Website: walmart
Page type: address-validator
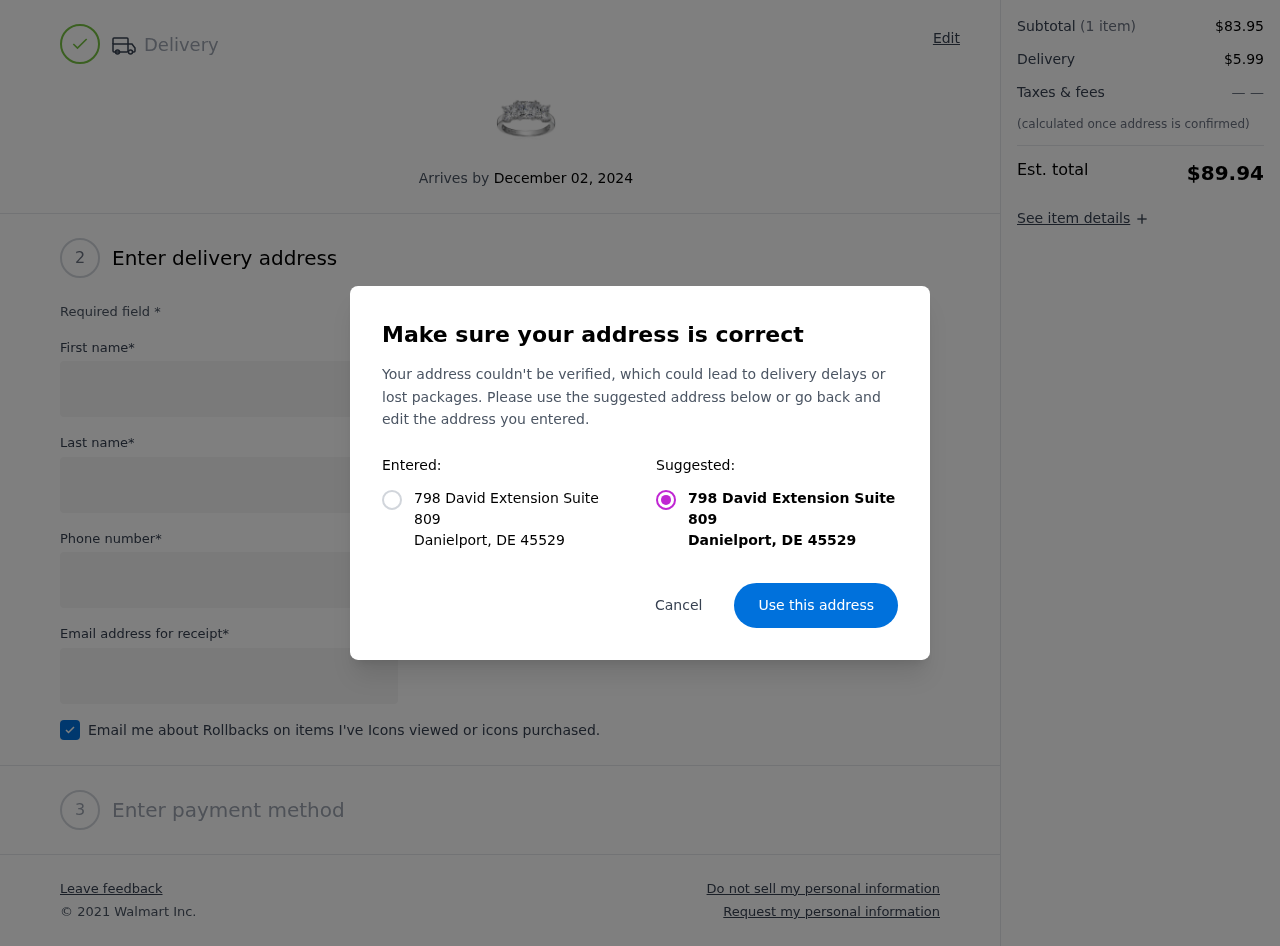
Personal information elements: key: PII_CITY
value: Danielport
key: PII_POSTCODE
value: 45529
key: PII_STATE_ABBR
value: DE
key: PII_STREET
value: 798 David Extension Suite 809
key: PII_FIRSTNAME
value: Joseph
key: PII_LASTNAME
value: Case
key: PII_PHONE
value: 3285206681
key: PII_EMAIL
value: joseph.case@yahoo.com
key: PII_POSTCODE_FULL
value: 45529
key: PII_POSTCODE_NUMERIC
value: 45529
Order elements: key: ORDER_DELIVERY_DATE
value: December 02, 2024
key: ORDER_SUBTOTAL
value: $83.95
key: ORDER_SHIPPING_COST
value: $5.99
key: ORDER_TOTAL
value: $89.94